Question: For a web application I'm creating (in Umbraco, but don't think that really matters in this case) I need a page that can show an overview of different media types; audio, video and images.
No problem there, for images and videos (hosted on YouTube) I will show a thumbnail and for audio I will show a static image.
The rough layout of an item will be that the image is shown on top, and below that is some info like the title and a short description.
Now because of the difference in dimensions of the images (thumbnails can have a variable size, the audio static image will probably always be smaller than the thumbnails, etc.) one item (or column if you will) can be of less width than another.
What I would like to do is show three items per row, and when the row isn't completely filled I would like to fill it up with a colored box. But that box should not always be at the end, it could also be in between, or the beginning. It just is inserted 'randomly' when a space fill is needed.
Because a picture says more than 1000 words (wire-frame of what I'm trying to describe);

Now my question; is this at all possible? If yes, how?
I can't wrap my mind around it, it can't be done in pure HTML and CSS I think. Because you couldn't determine how big an item is and if a 'filler' is needed.
The rough HTML I have right now is something like this:
'''
<table id="portfolio">
<tr>
<td>
<div class="portfolioItem">
<div class="portfolioItemImage">
<a rel="prettyPhoto" href="http://www.youtube.com/watch?v={video}"><img src="http://img.youtube.com/vi/{video}/1.jpg"/></a>
</div>
<br clear="both" />
<div class="portfolioItemDescription">
<h3>Title</h3>
<p>Description lorem ipsum etc.</p>
</div>
</div>
</td>
</tr>
</table>
'''
Of course there is some more dynamic stuff in there to determine whether it is a video, audio or image, determine when to start a new row, etc. but that isn't relevant here.
Here is the CSS associated with it:
'''
#portfolio {
width:100%;
}
#portfolio td {
width:33%;
}
#portfolio .portfolioItem {
border: 1px solid #000;
}
#portfolio .portfolioItem .portfolioItemImage {
margin:0px;
padding:0px;
}
'''
Again; can this be done? And how?
Thank you!
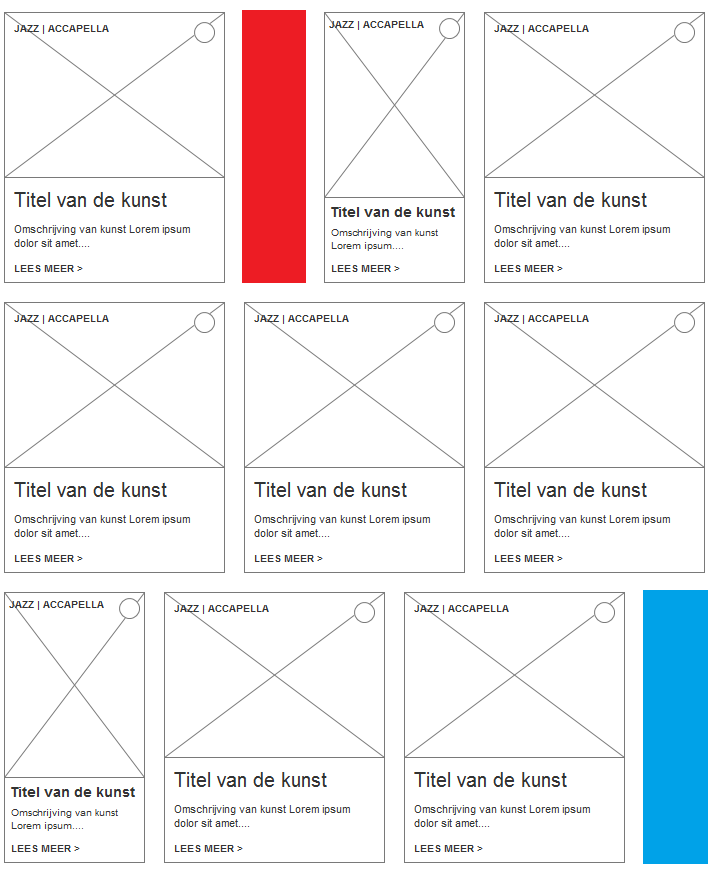
Answer: I think that what you want is <URL>.